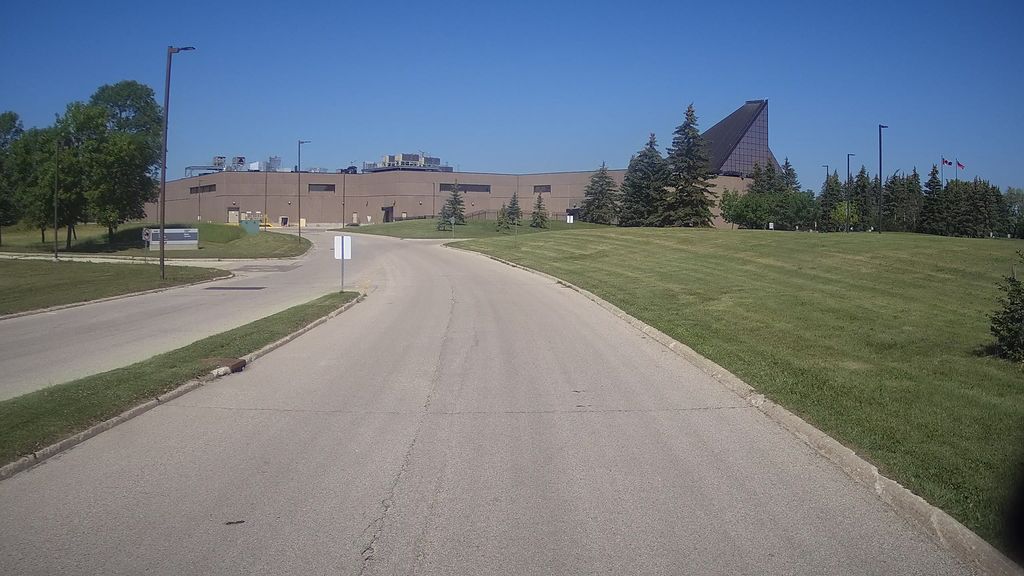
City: winnipeg